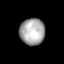
Tissue: lung
Cell type: Myeloid cells
Senescence score: 0.5478
Nuclear area (px): 657
Mean DAPI intensity: 166.89